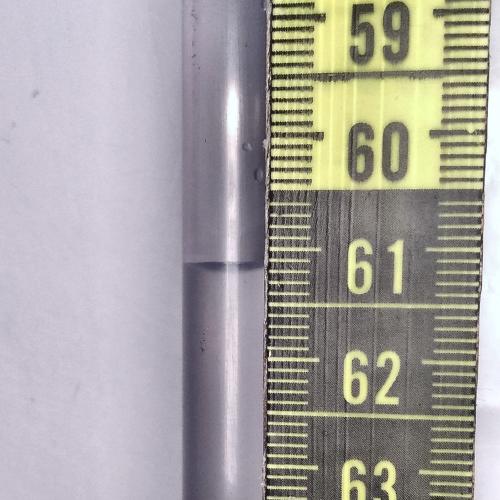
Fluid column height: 61.2 cm